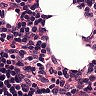
Metastatic tissue present: no